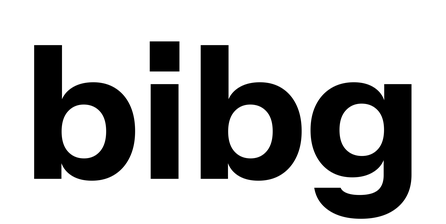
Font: InstrumentSans_Bold